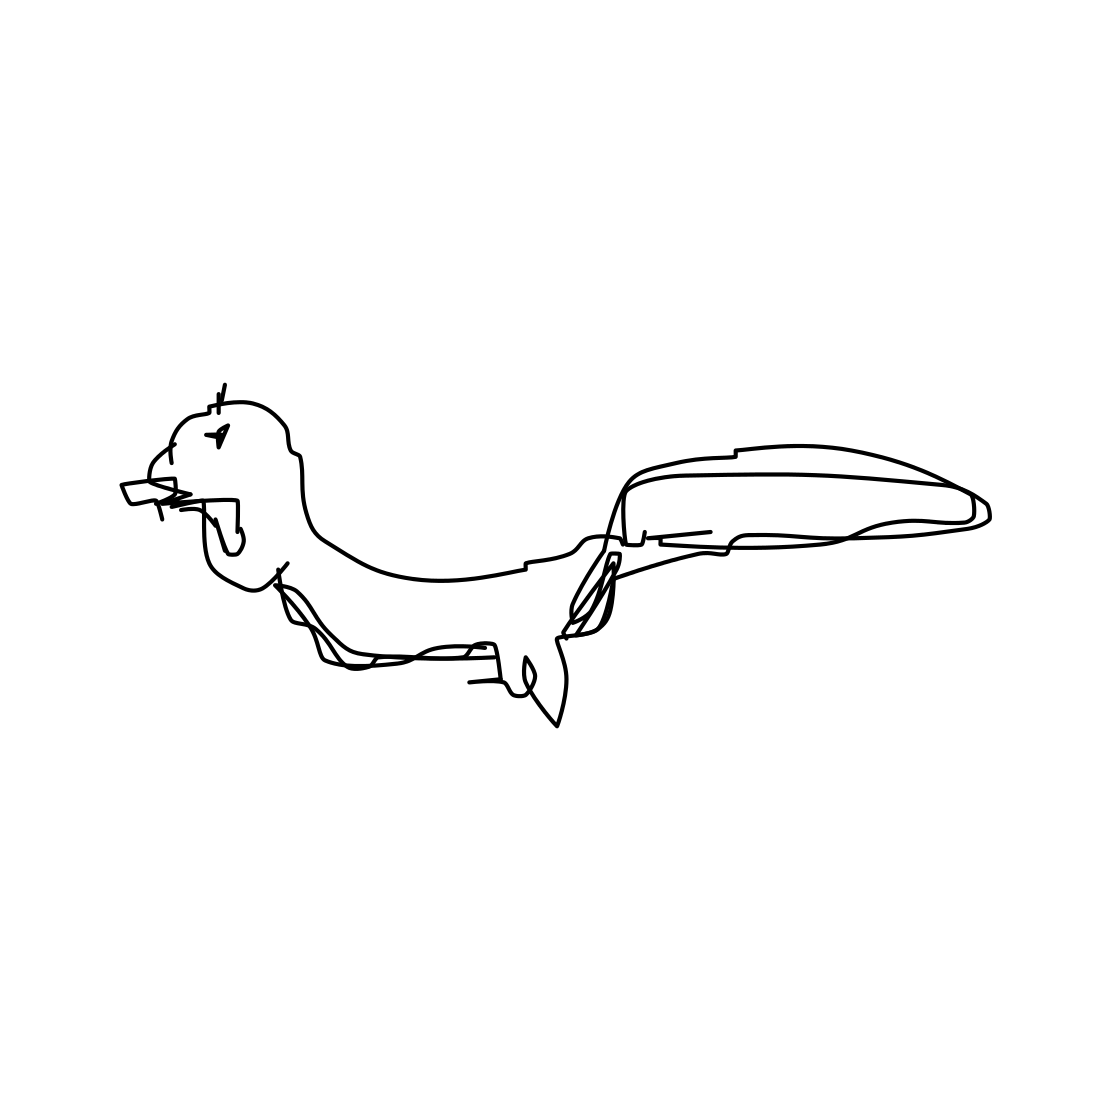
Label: squirrel